Question: I need to create the UI component shown in the image below, and also i need to know;
1. What is it called? (The grey colored box)
2. How do i add an image or any other UI component to it?
3. Is there any sample code or tutorial available creating this?
The image

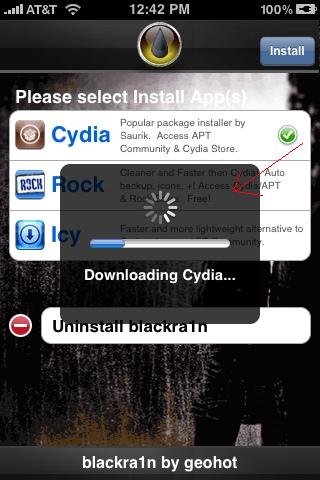
Answer: MBProgressHud have no progress bar. I've created one by using <URL>
It looks like this:

and goes that way:
.h file
'''
#import <UIKit/UIKit.h>
#import "PDColoredProgressView.h"
@interface SVProgressHudView : UIView<PDColoredProgressViewDelegate>{
UIView* bgView;
UILabel* _titleLabel;
PDColoredProgressView* _progress;
UILabel* _percentLabel;
UILabel* _subtitleLabel;
NSUInteger _numOfSteps;
NSUInteger _currentStep;
CGFloat _currentStepProgress;
CGFloat _oneStepPart;
CGFloat _extraStepPart;
BOOL _removeFromSuperViewOnHide;
BOOL _extraStep;
UIButton* _closeButton;
}
@property (nonatomic, assign)BOOL removeFromSuperViewOnHide;
+(SVProgressHudView *)hudAddedTo:(UIView *)view withTitle:(NSString*)title numberOfSteps:(NSUInteger)numberOfSteps extraStep:(BOOL)exrta;
+(BOOL)isThereHudAddedToView:(UIView*)view;
-(id)initWithFrame:(CGRect)frame title:(NSString*)title numberOfSteps:(NSUInteger)numberOfSteps extraStep:(BOOL)exrta;
-(void)show:(BOOL)animated;
-(void)hide:(BOOL)animated;
-(void)setCurrentStepProgress:(CGFloat)currentProgress animated:(BOOL)animated;
-(void)setCurrentStep:(NSUInteger)currentStep animated:(BOOL)animated;
-(void)setExtraStepProgress:(CGFloat)progress animated:(BOOL)animated;
-(void)setSuccessSubtitle:(NSString*)subtitle;
-(void)setCloseButtonTarget:(id)target action:(SEL)action forControlEvents:(UIControlEvents)controlEvents;
@end
'''
.m file:
'''
#import "SVProgressHudView.h"
#import <QuartzCore/QuartzCore.h>
#import <Three20/Three20.h>
#import "Three20UI/UIViewAdditions.h"
#import "Globals.h"
#import "SVGradientButton.h"
#define kMinimumWidth 100
#define kMinimumHeight 100
#define kHorizontalMargin 20
#define kVerticalMargin 20
#define kLittleVerticalMargin 7
#define kCornerRadius 10
#define kOpacity 0.85
static UIFont* regularSubtextFont;
static UIFont* successSubtextFont;
@interface SVProgressHudView(Private)
-(void)done;
@end
@implementation SVProgressHudView
@synthesize
removeFromSuperViewOnHide = _removeFromSuperViewOnHide;
+(void)initialize{
regularSubtextFont = [[UIFont systemFontOfSize:[UIFont systemFontSize]+3]retain];
successSubtextFont = [[UIFont systemFontOfSize:[UIFont systemFontSize]+3]retain];
}
- (id)initWithFrame:(CGRect)frame{
CGFloat minimumWidth = kMinimumWidth+kHorizontalMargin*2;
CGFloat minimumHeight = kMinimumHeight + kVerticalMargin*2;
//to ensure we can place it inside that frame
if(frame.size.width>=minimumWidth && frame.size.height >=minimumHeight){
self = [super initWithFrame:frame];
if (self) {
CGFloat bgWidth = frame.size.width - kHorizontalMargin*2;
bgView = [[UIView alloc]initWithFrame:CGRectMake(0, 0, bgWidth, kMinimumHeight)];
bgView.backgroundColor = [[UIColor blackColor]colorWithAlphaComponent:kOpacity];
bgView.clipsToBounds = YES;
bgView.center = CGPointMake(self.width/2.0, self.height/2.0);
bgView.autoresizingMask = UIViewAutoresizingFlexibleTopMargin | UIViewAutoresizingFlexibleRightMargin | UIViewAutoresizingFlexibleLeftMargin | UIViewAutoresizingFlexibleBottomMargin;
bgView.layer.cornerRadius = 10.0;
bgView.layer.masksToBounds = YES;
[self addSubview:bgView];
UIImage* closeImage = [UIImage imageNamed:@"xButton.png"];
_closeButton = [UIButton buttonWithType:UIButtonTypeCustom];
_closeButton.frame = CGRectMake(0, 0, closeImage.size.width*1.5, closeImage.size.height*1.5);
[_closeButton setBackgroundImage:closeImage forState:UIControlStateNormal];
[_closeButton addTarget:self action:@selector(closeFired) forControlEvents:UIControlEventTouchUpInside];
_closeButton.right = bgView.right +_closeButton.width/3;
[self addSubview:_closeButton];
_titleLabel = [[UILabel alloc]initWithFrame:CGRectMake(kHorizontalMargin, kVerticalMargin, bgWidth-kHorizontalMargin*2, 20)];
_titleLabel.textColor = [UIColor whiteColor];
_titleLabel.textAlignment = UITextAlignmentCenter;
_titleLabel.backgroundColor = [UIColor clearColor];
[bgView addSubview:_titleLabel];
_progress = [[PDColoredProgressView alloc]initWithProgressViewStyle:UIProgressViewStyleDefault];
_progress.delegate = self;
[_progress setBackgroundColor:[UIColor clearColor]];
[_progress setTintColor:[UIColor colorWithWhite:0.5 alpha:1.0]];//[Globals defaultTintColorForNavBar]];
[bgView addSubview:_progress];
[_progress sizeToFit];
_progress.top = _titleLabel.bottom+kVerticalMargin;
_progress.width = bgWidth-kHorizontalMargin*2-kCornerRadius*2;
_progress.left = kHorizontalMargin+kCornerRadius;
_progress.progress = 0.0;
_percentLabel = [[UILabel alloc]initWithFrame:CGRectMake(_progress.left, _progress.bottom+kLittleVerticalMargin, _progress.width/2, 20)];
_percentLabel.textColor = [UIColor whiteColor];
_percentLabel.textAlignment = UITextAlignmentLeft;
_percentLabel.backgroundColor = [UIColor clearColor];
_percentLabel.font = regularSubtextFont;
[bgView addSubview:_percentLabel];
_subtitleLabel = [[UILabel alloc]initWithFrame:CGRectMake(_percentLabel.right, _percentLabel.top, _percentLabel.width, 20)];
_subtitleLabel.textColor = [UIColor whiteColor];
_subtitleLabel.textAlignment = UITextAlignmentRight;
_subtitleLabel.backgroundColor = [UIColor clearColor];
_subtitleLabel.font = regularSubtextFont;
[bgView addSubview:_subtitleLabel];
bgView.height = _subtitleLabel.bottom+kVerticalMargin;
bgView.center = self.center;
_closeButton.top = bgView.top - _closeButton.height/3;
_extraStep = NO;
}
}
return self;
}
-(id)initWithFrame:(CGRect)frame title:(NSString*)title numberOfSteps:(NSUInteger)numberOfSteps extraStep:(BOOL)exrta{
self = [self initWithFrame:frame];
if(self){
_titleLabel.text = title;
_numOfSteps = numberOfSteps;
_extraStep = exrta;
if(_extraStep){
CGFloat stepPart = 1.0/numberOfSteps;
_extraStepPart = stepPart/10;
_oneStepPart = (1.0-_extraStepPart)/numberOfSteps;
}else{
_oneStepPart = 1.0/numberOfSteps;
}
[self setCurrentStep:0 animated:NO];
}
return self;
}
-(void)dealloc{
TT_RELEASE_SAFELY(_titleLabel);
TT_RELEASE_SAFELY(_subtitleLabel);
TT_RELEASE_SAFELY(_percentLabel);
TT_RELEASE_SAFELY(_progress);
TT_RELEASE_SAFELY(bgView);
[super dealloc];
}
#pragma mark - Showing and Hiding
- (void)show:(BOOL)animated {
self.alpha = 0.0;
// Fade in
if (animated) {
[UIView animateWithDuration:0.3
animations:^{
self.alpha = 1.0;
}];
}else {
self.alpha = 1.0;
}
}
- (void)hide:(BOOL)animated {
if (animated) {
[UIView animateWithDuration:0.3
animations:^{
self.alpha = 0.2;
}
completion:^(BOOL finished) {
[self done];
}];
}
else {
[self done];
}
}
#pragma mark - Private Methods
- (void)done {
self.alpha = 0.0;
if (_removeFromSuperViewOnHide) {
[self removeFromSuperview];
}
}
#pragma mark - Public Methods
+ (BOOL)isThereHudAddedToView:(UIView*)view{
for (UIView *v in [view subviews]) {
if ([v isKindOfClass:[SVProgressHudView class]]) {
return YES;
}
}
return NO;
}
+ (SVProgressHudView *)hudAddedTo:(UIView *)view withTitle:(NSString*)title numberOfSteps:(NSUInteger)numberOfSteps extraStep:(BOOL)exrta{
SVProgressHudView *hud = [[SVProgressHudView alloc] initWithFrame:view.bounds title:title numberOfSteps:numberOfSteps extraStep:exrta];
hud.alpha = 0.0;
[view addSubview:hud];
return [hud autorelease];
}
-(void)setCurrentStepProgress:(CGFloat)currentStepProgress animated:(BOOL)animated{
if(currentStepProgress < 0.0){
currentStepProgress = 0.0;
}
if(currentStepProgress > 1.0){
currentStepProgress = 1.0;
}
CGFloat currentProgress = _oneStepPart*_currentStep;
currentProgress += _oneStepPart*currentStepProgress;
[_progress setProgress:currentProgress animated:animated];
}
-(void)setCurrentStep:(NSUInteger)currentStep animated:(BOOL)animated{
if(currentStep > _numOfSteps){
currentStep = _numOfSteps;
}
_currentStep = currentStep;
_subtitleLabel.text = [NSString stringWithFormat:@"%d/%d",currentStep+1,_numOfSteps];
_subtitleLabel.font = regularSubtextFont;
[self setCurrentStepProgress:0.0 animated:animated];
}
-(void)setExtraStepProgress:(CGFloat)progress animated:(BOOL)animated{
if(progress < 0.0){
progress = 0.0;
}
if(progress > 1.0){
progress = 1.0;
}
if(progress == 1.0){
//hide the close button
_closeButton.hidden = YES;
}
CGFloat currentProgress = _oneStepPart*_numOfSteps;
currentProgress += _extraStepPart*progress;
[_progress setProgress:currentProgress animated:animated];
}
-(void)progressUpdated:(PDColoredProgressView *)progressView toValue:(CGFloat)value{
_percentLabel.text = [NSString stringWithFormat:@"%d%%",(int)(value*100)];
}
-(void)setSuccessSubtitle:(NSString *)subtitle{
[_progress setProgress:1.0 animated:YES];
_subtitleLabel.text = subtitle;
_subtitleLabel.font = successSubtextFont;
}
-(void)closeFired{
[_progress cancelAnimations];
}
-(void)setCloseButtonTarget:(id)target action:(SEL)action forControlEvents:(UIControlEvents)controlEvents{
[_closeButton addTarget:target action:action forControlEvents:controlEvents];
}
@end
'''
It's far from being perfect as it was created for specific purpose, but it's doing the job.Hope it helps.Happy coding.